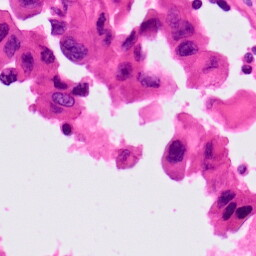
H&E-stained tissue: Lung